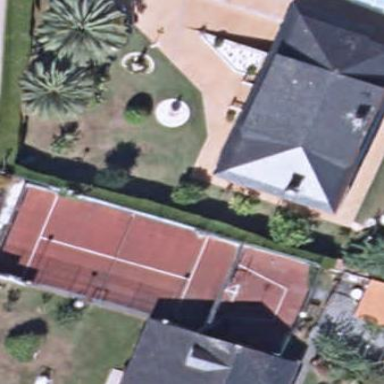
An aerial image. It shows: Tennis court in leisure pitch.